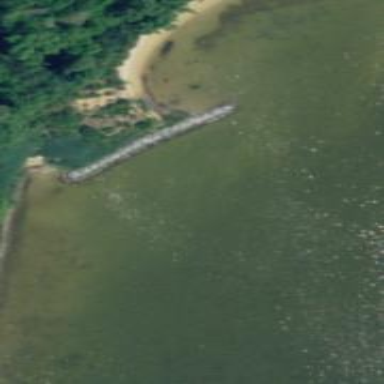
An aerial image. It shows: Breakwater structure.